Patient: sex M, age 71
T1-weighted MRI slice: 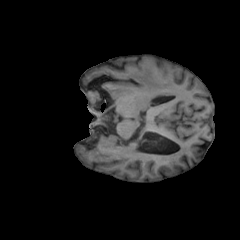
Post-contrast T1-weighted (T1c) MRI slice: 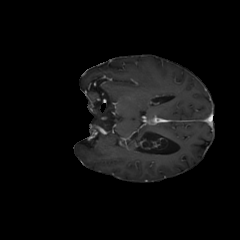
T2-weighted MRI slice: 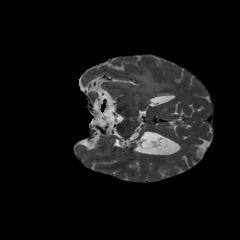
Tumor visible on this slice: yes
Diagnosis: Glioblastoma, IDH-wildtype
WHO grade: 4